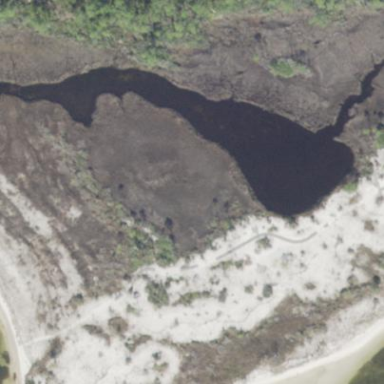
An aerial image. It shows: Saltmarsh wetland area.